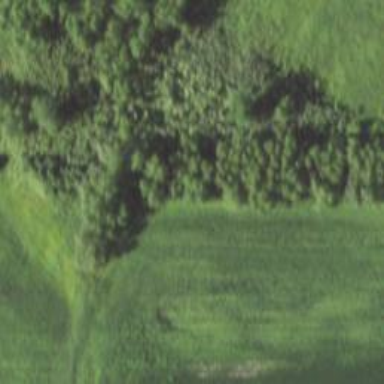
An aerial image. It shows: Row of trees in natural setting.